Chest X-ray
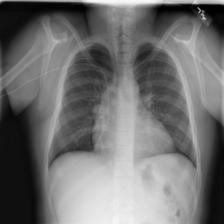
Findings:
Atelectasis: negative
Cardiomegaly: negative
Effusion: negative
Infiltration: negative
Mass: negative
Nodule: negative
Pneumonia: negative
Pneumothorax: negative
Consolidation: negative
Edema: negative
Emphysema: negative
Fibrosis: negative
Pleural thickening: negative
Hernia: negative